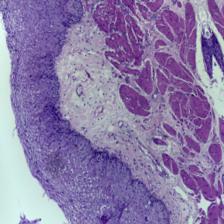
Diagnosis: Normal